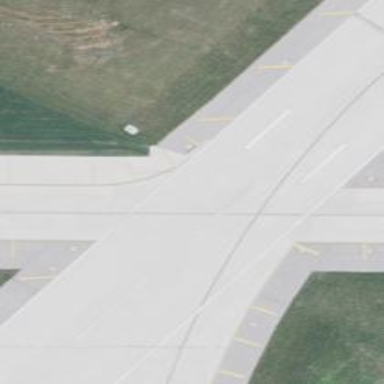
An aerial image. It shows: Image of taxiway at airport.